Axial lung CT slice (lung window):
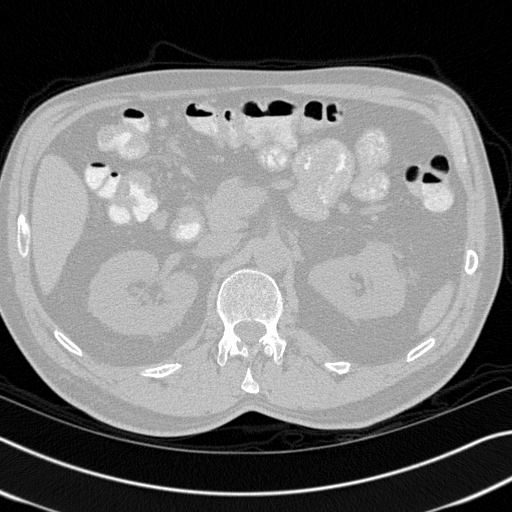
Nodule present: no